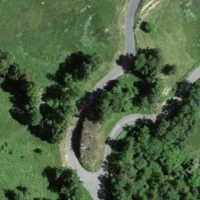
EUNIS habitat code: 24
Species observed at this site:
Buteo buteo
Anthus spinoletta
Milvus migrans
Nucifraga caryocatactes
Turdus viscivorus
Pyrrhocorax graculus
Periparus ater